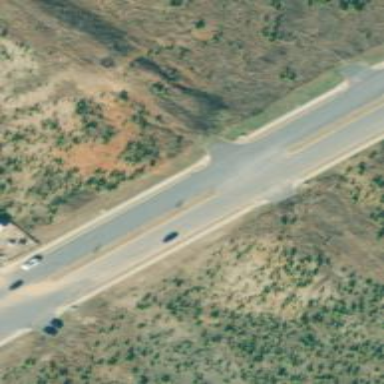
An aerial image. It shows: Unclassified road.